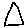
Label: triangle